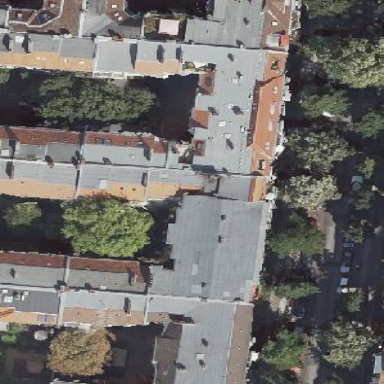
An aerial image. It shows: Building with apartments featuring roof made of roof tiles in double saltbox shape.